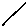
Label: line